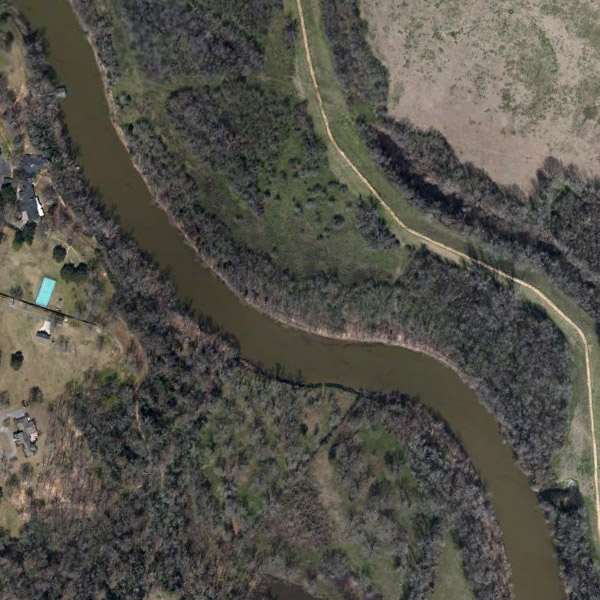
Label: River